Question: Is it possible to create graphics of spherical co-ordinate system like this in mathematica or should I use photoshop? I'm asking because I want a high resolution graphic, but lot of the files on internet are grainy when zoomed.
Here is the image:

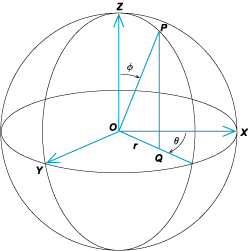
Answer: The figure is made up of simple geometric shapes and these can be easily recreated in Mathematica using equations. Here is one that is close to <URL> plot, which IMO is less cluttered than the above, but you can always use these ideas to recreate your image exactly.
'''
Clear[ellipsePhi, ellipseTheta, circle]
circle[x_] = {Cos[x], Sin[x]};
ellipsePhi[x_, a_: - Pi/2] = {Cos[x - a]/3, Sin[x + a]};
ellipseTheta[x_, a_: 0] = {Cos[x + a], Sin[-x - a]/2};
(*Main circle*)
ParametricPlot[circle[x], {x, 0, 2 Pi},
PlotStyle -> Black,
Epilog -> First /@ {
(*Ellipses*)
ParametricPlot[{ellipsePhi[x], ellipsePhi[-x], ellipseTheta[-x],
ellipseTheta[x]}, {x, 0, Pi},
PlotStyle -> {{Black, Dashed}, Black}],
(*Co-ordinate axes*)
Graphics[
Table[GeometricTransformation[{Arrowheads[0.03],
Arrow[{{0, 0}, {1.2, 0}}]},
ReflectionMatrix[circle[x]]], {x, {Pi/2, -Pi/4, Pi/8}}]],
(*mark point, rho, phi & theta directions*)
ParametricPlot[{ellipsePhi[x, Pi/2], ellipseTheta[-x, 13 Pi/20]}, {x,
0, Pi/4},
PlotStyle -> {{Red, Thick}, {Blue, Thick}}] /.
Line[x__] :> Sequence[Arrowheads[0.03], Arrow[x]],
Graphics[{{Directive[Darker@Green, Thick], Arrowheads[0.03],
Arrow[{{0, 0}, ellipsePhi[-3 Pi/4]}]},
{Directive[Purple], Disk[ellipsePhi[-3 Pi/4], 0.02]}}],
(*text*)
Graphics[{
Text[Style["x", Italic, Larger], 1.25 circle[5 Pi/4]],
Text[Style["y", Italic, Larger], 1.25 circle[0]],
Text[Style["z", Italic, Larger], 1.25 circle[Pi/2]],
Text[Style["\[Rho]", Italic, Larger], 0.4 circle[4 Pi/11]],
Text[Style["\[CurlyPhi]", Italic, Larger],
1.1 ellipsePhi[Pi + Pi/5]],
Text[Style["\[Theta]", Italic, Larger],
1.1 ellipseTheta[13 Pi/20 - Pi/8]],
Text[Style["P", Italic, Larger], 1.2 ellipsePhi[-3 Pi/4 + Pi/24]]}]
},
Axes -> False, PlotRange -> 1.3 {{-1, 1}, {-1, 1}}
]
'''
which gives you this

Although it is possible to set the angles & arrows precisely, in some places (e.g., 13 Pi/20), I've only roughly approximated it. You really can't tell the difference in the final figure, but if you're picky you can change them and fix the positions exactly.